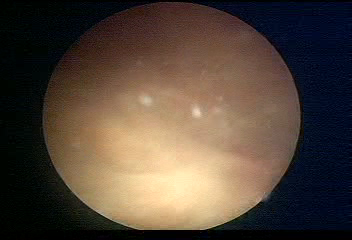
Modality: WLC
Class: Normal mucosa
Bladder cancer association: No